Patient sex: F
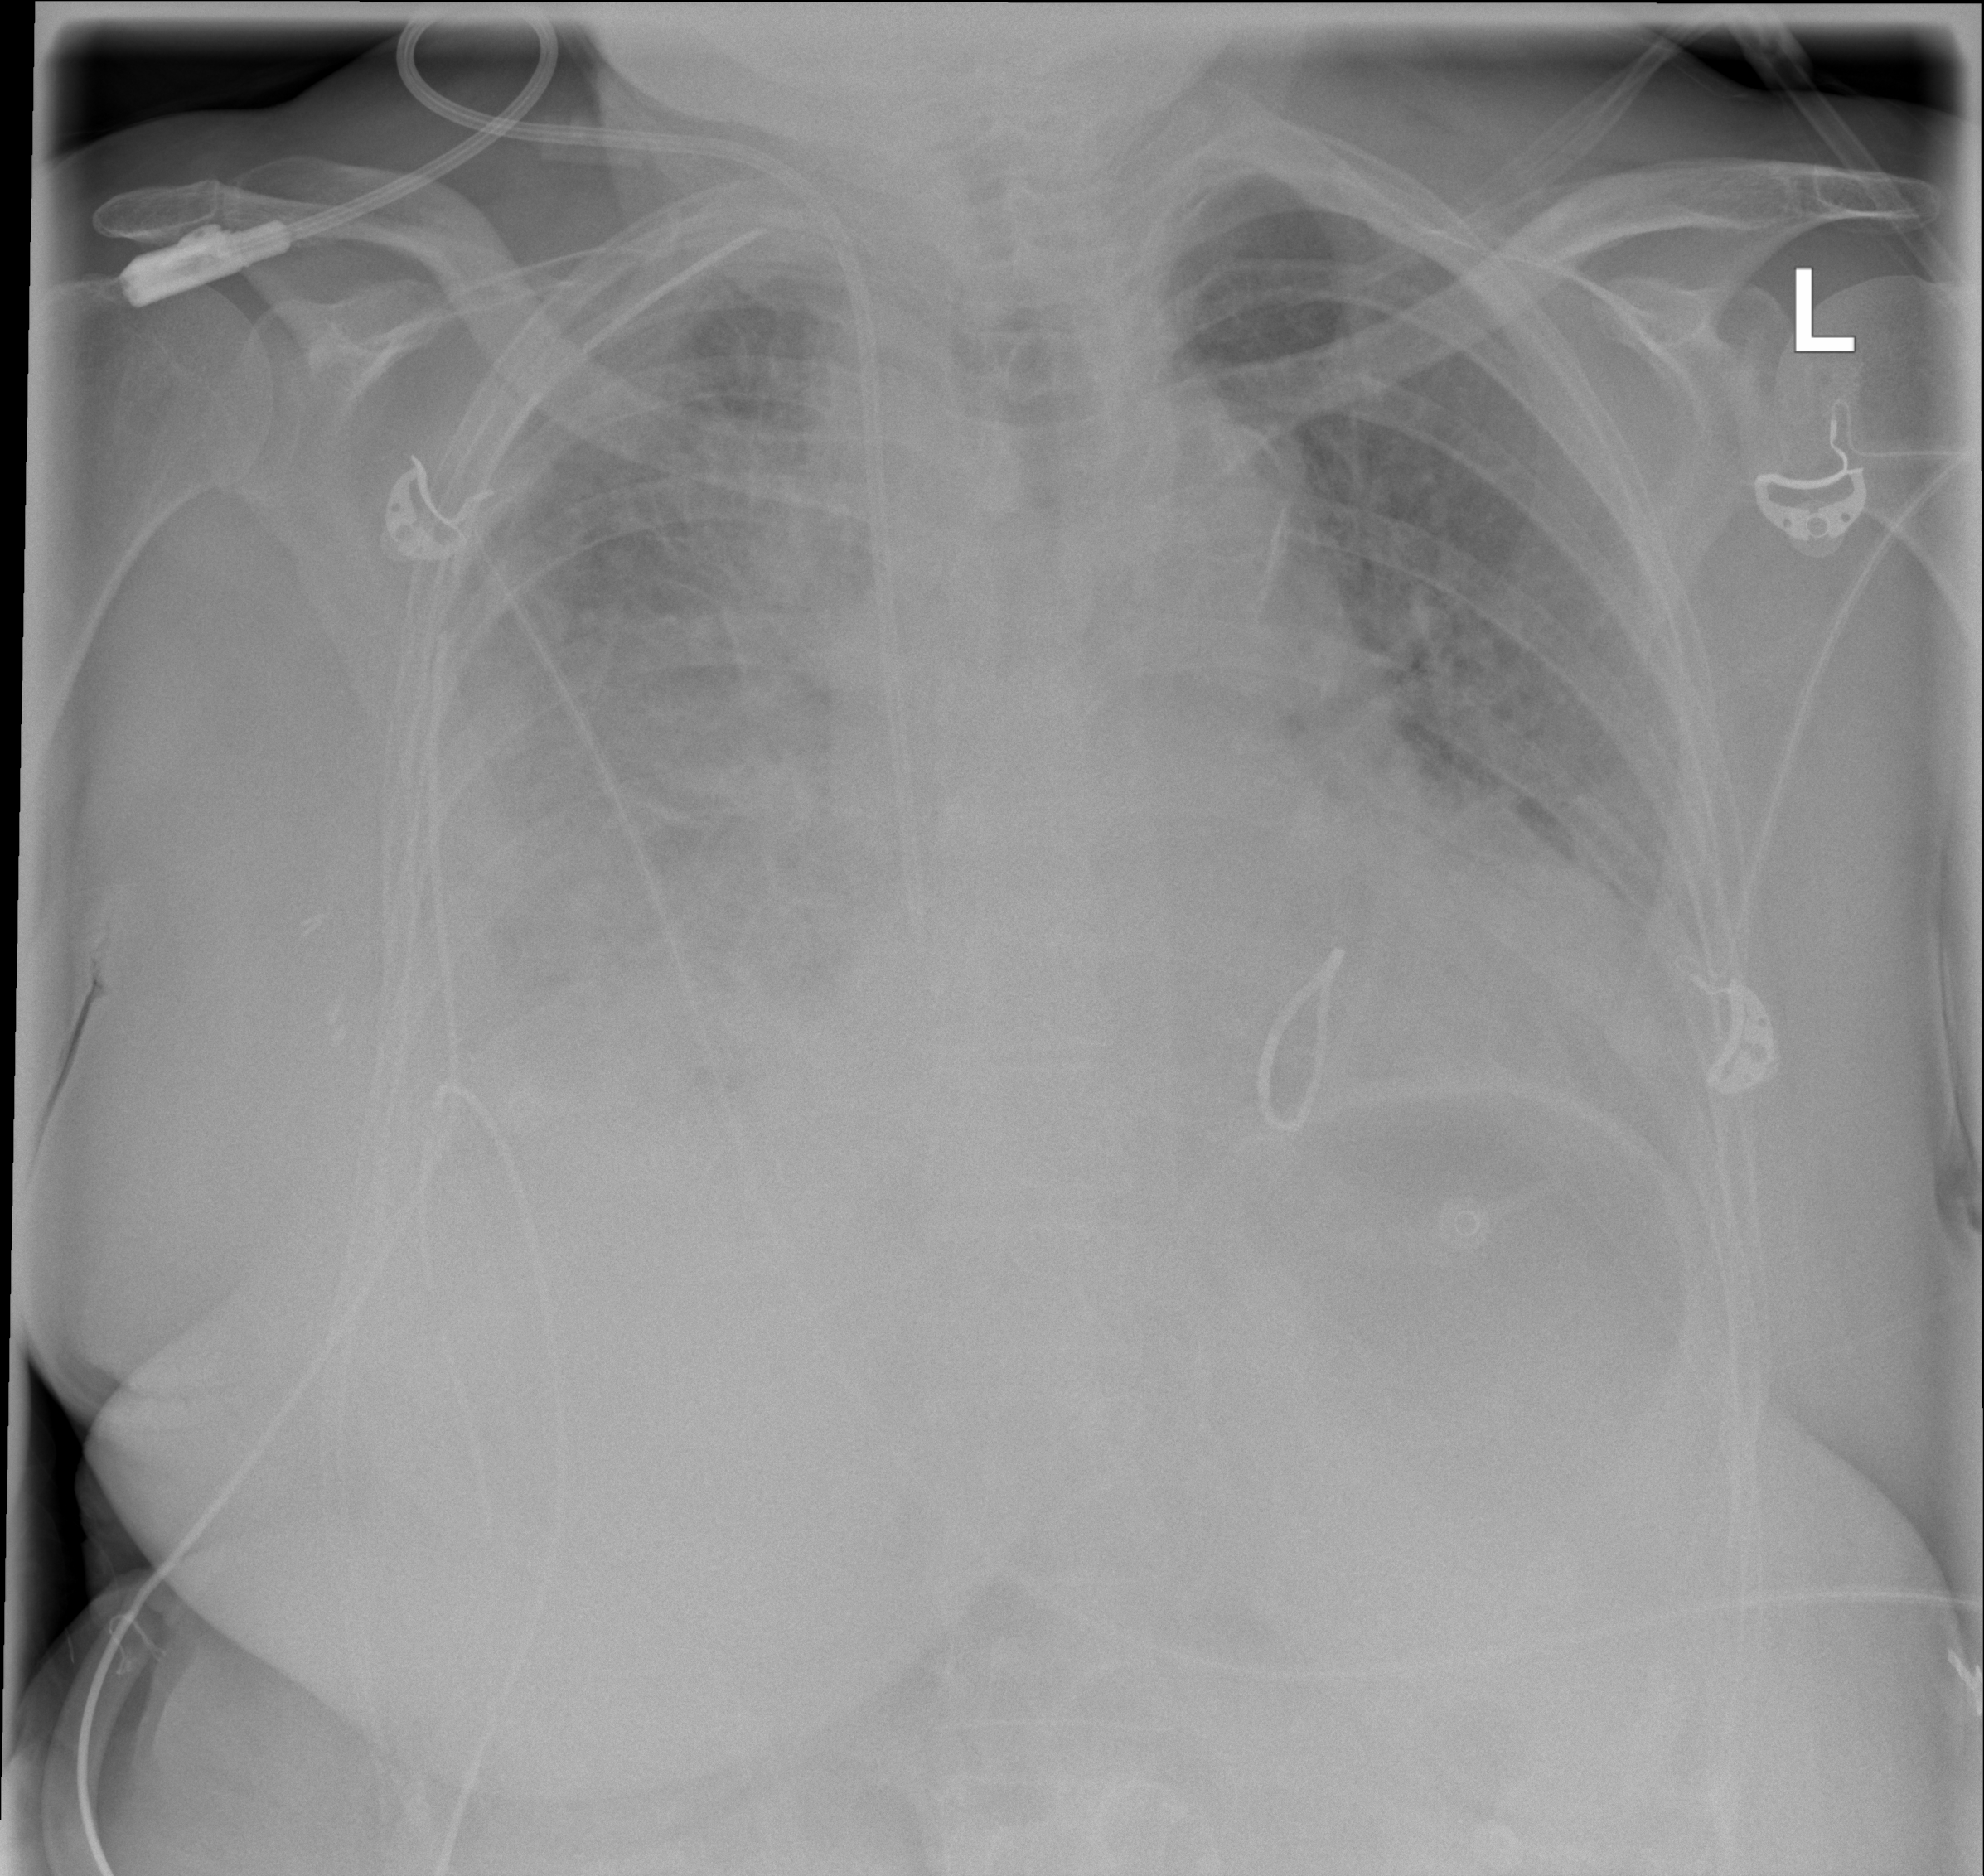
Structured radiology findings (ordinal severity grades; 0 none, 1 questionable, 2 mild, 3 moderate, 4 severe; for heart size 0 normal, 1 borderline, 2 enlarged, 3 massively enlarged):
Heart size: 2
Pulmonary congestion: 1
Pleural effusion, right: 3
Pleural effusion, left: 2
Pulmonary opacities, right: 1
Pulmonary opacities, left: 1
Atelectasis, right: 3
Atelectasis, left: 2